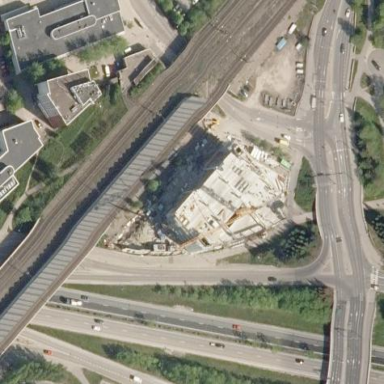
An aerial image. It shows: Part of building.